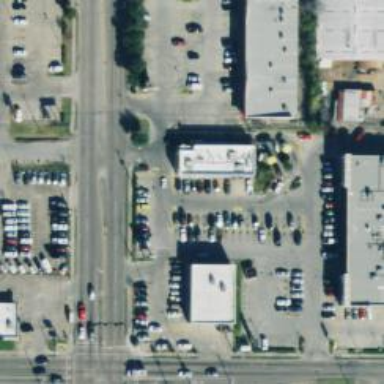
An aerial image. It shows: Parking space.